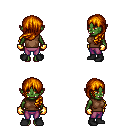
a pixel art fantasy rpg character, female body template, orc, green skin, brown sleeveless shirt, magenta pants, dark blonde left-swept hairstyle, gold gloves, black shoes, four views (front, back, left, right), 2x2 character sprite sheet, small pixel art, hard edges, no anti-aliasing